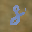
Label: 8